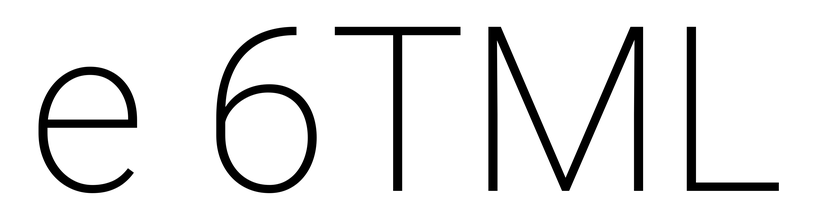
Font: Roboto_ExtraLight